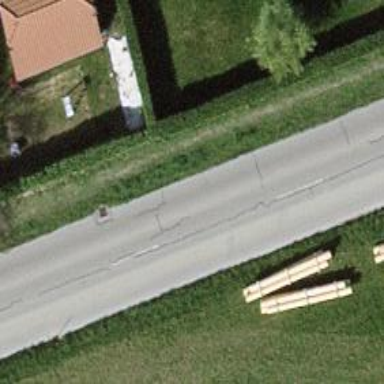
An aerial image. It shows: Hedge barrier.